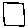
Label: square